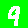
Digit: 9